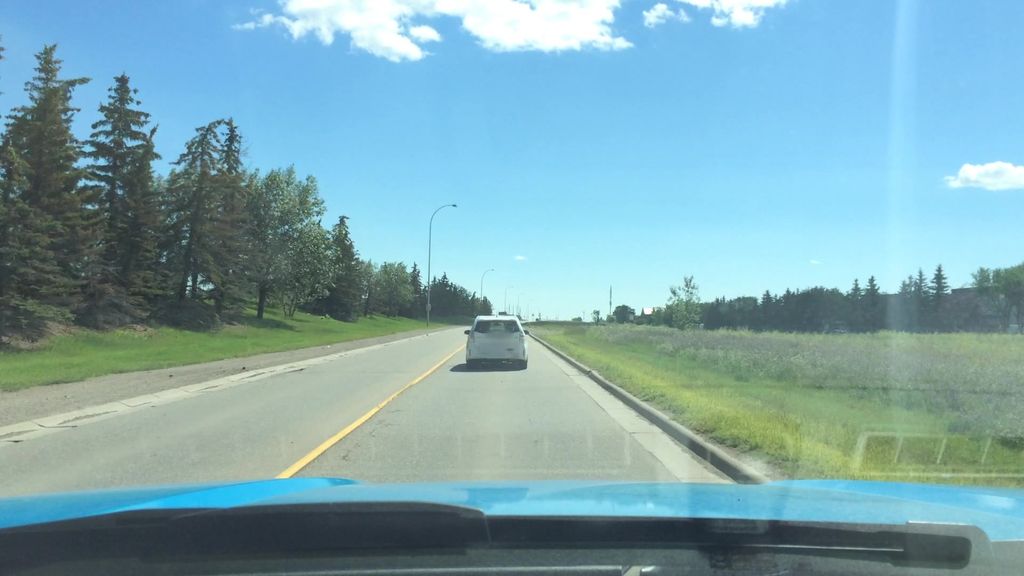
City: calgary